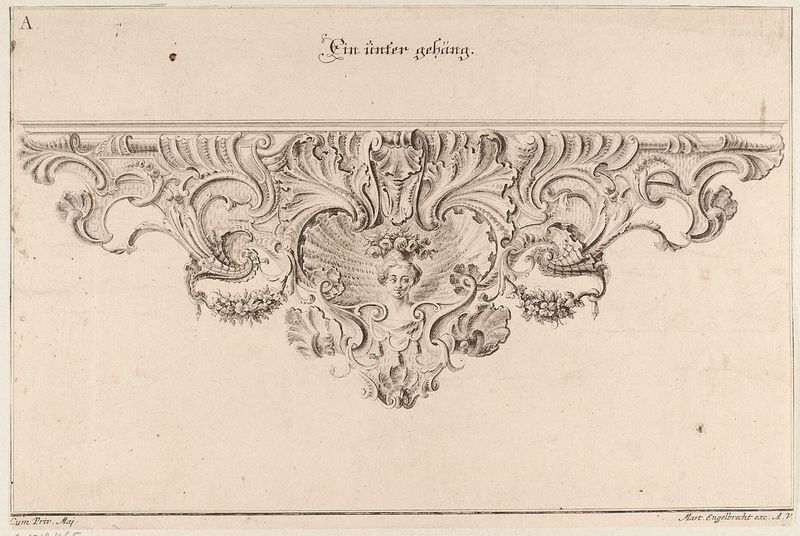
Titel: Ein Untergehäng
Künstler: Martin Engelbrecht
Standort: Hamburg
Institution: Museum für Kunst und Gewerbe Hamburg
Schlagwörter: kopf, blumen, zeichnung, rokoko, grafik, graphik, floral, ornamente, verzierung, stuck, deutsch, fotografie, photographie, druckgraphik, druckgrafik, stich, text, beschriftung, überschrift, blumenkranz, muschel, filigran, kupferstich, akanthus, rocaille, style, reproduktionen, acanthus, a, druckerzeugnisse, muschelwerk, ornamentstich, vorlageblätter, akanthusornament